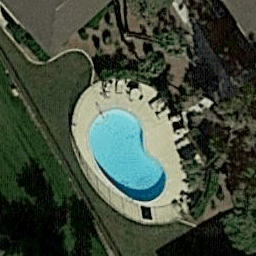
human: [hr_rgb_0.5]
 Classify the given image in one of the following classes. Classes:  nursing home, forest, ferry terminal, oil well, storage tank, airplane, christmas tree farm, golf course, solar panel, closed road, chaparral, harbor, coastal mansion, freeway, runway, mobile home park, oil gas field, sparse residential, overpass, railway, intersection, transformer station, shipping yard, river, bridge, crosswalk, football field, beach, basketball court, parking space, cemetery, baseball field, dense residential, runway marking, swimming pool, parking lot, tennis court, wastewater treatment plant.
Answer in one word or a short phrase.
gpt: swimming pool